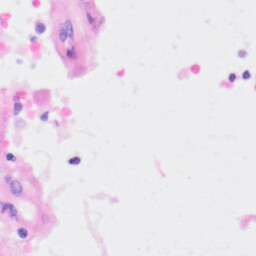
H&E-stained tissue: Kidney